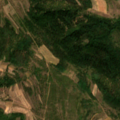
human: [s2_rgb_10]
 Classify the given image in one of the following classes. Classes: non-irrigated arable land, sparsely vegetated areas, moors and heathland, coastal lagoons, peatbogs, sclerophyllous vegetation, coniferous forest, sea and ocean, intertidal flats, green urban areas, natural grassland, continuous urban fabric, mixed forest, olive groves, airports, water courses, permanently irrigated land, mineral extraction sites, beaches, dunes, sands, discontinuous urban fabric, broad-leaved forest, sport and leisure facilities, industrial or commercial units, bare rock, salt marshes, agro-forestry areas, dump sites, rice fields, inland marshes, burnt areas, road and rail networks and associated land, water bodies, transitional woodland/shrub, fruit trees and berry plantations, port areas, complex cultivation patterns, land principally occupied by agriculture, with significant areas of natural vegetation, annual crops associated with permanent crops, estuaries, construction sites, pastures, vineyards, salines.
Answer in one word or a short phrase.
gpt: fruit trees and berry plantations, complex cultivation patterns, land principally occupied by agriculture, with significant areas of natural vegetation, broad-leaved forest